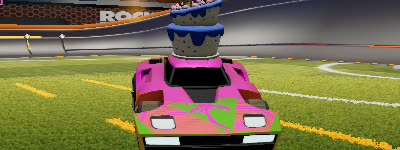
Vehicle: breakout